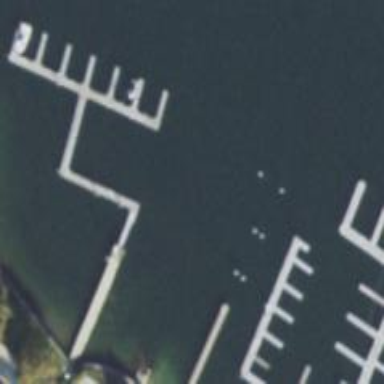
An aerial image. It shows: Man-made pier.